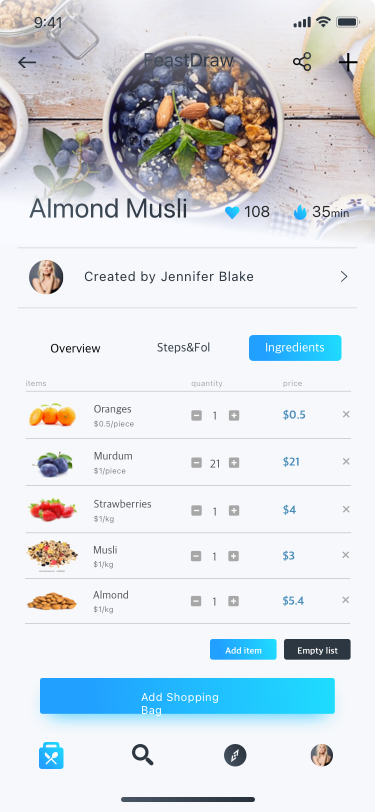
Text in this UI design:
Almond Musli